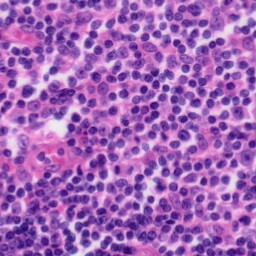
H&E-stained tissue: Tonsil